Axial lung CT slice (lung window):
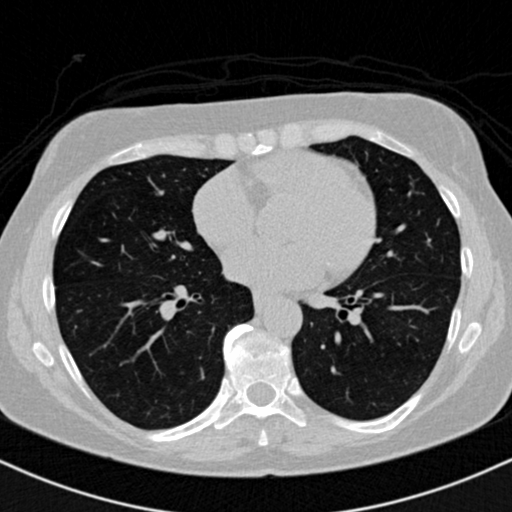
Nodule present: no